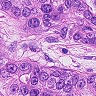
Metastatic tissue present: yes